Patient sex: F
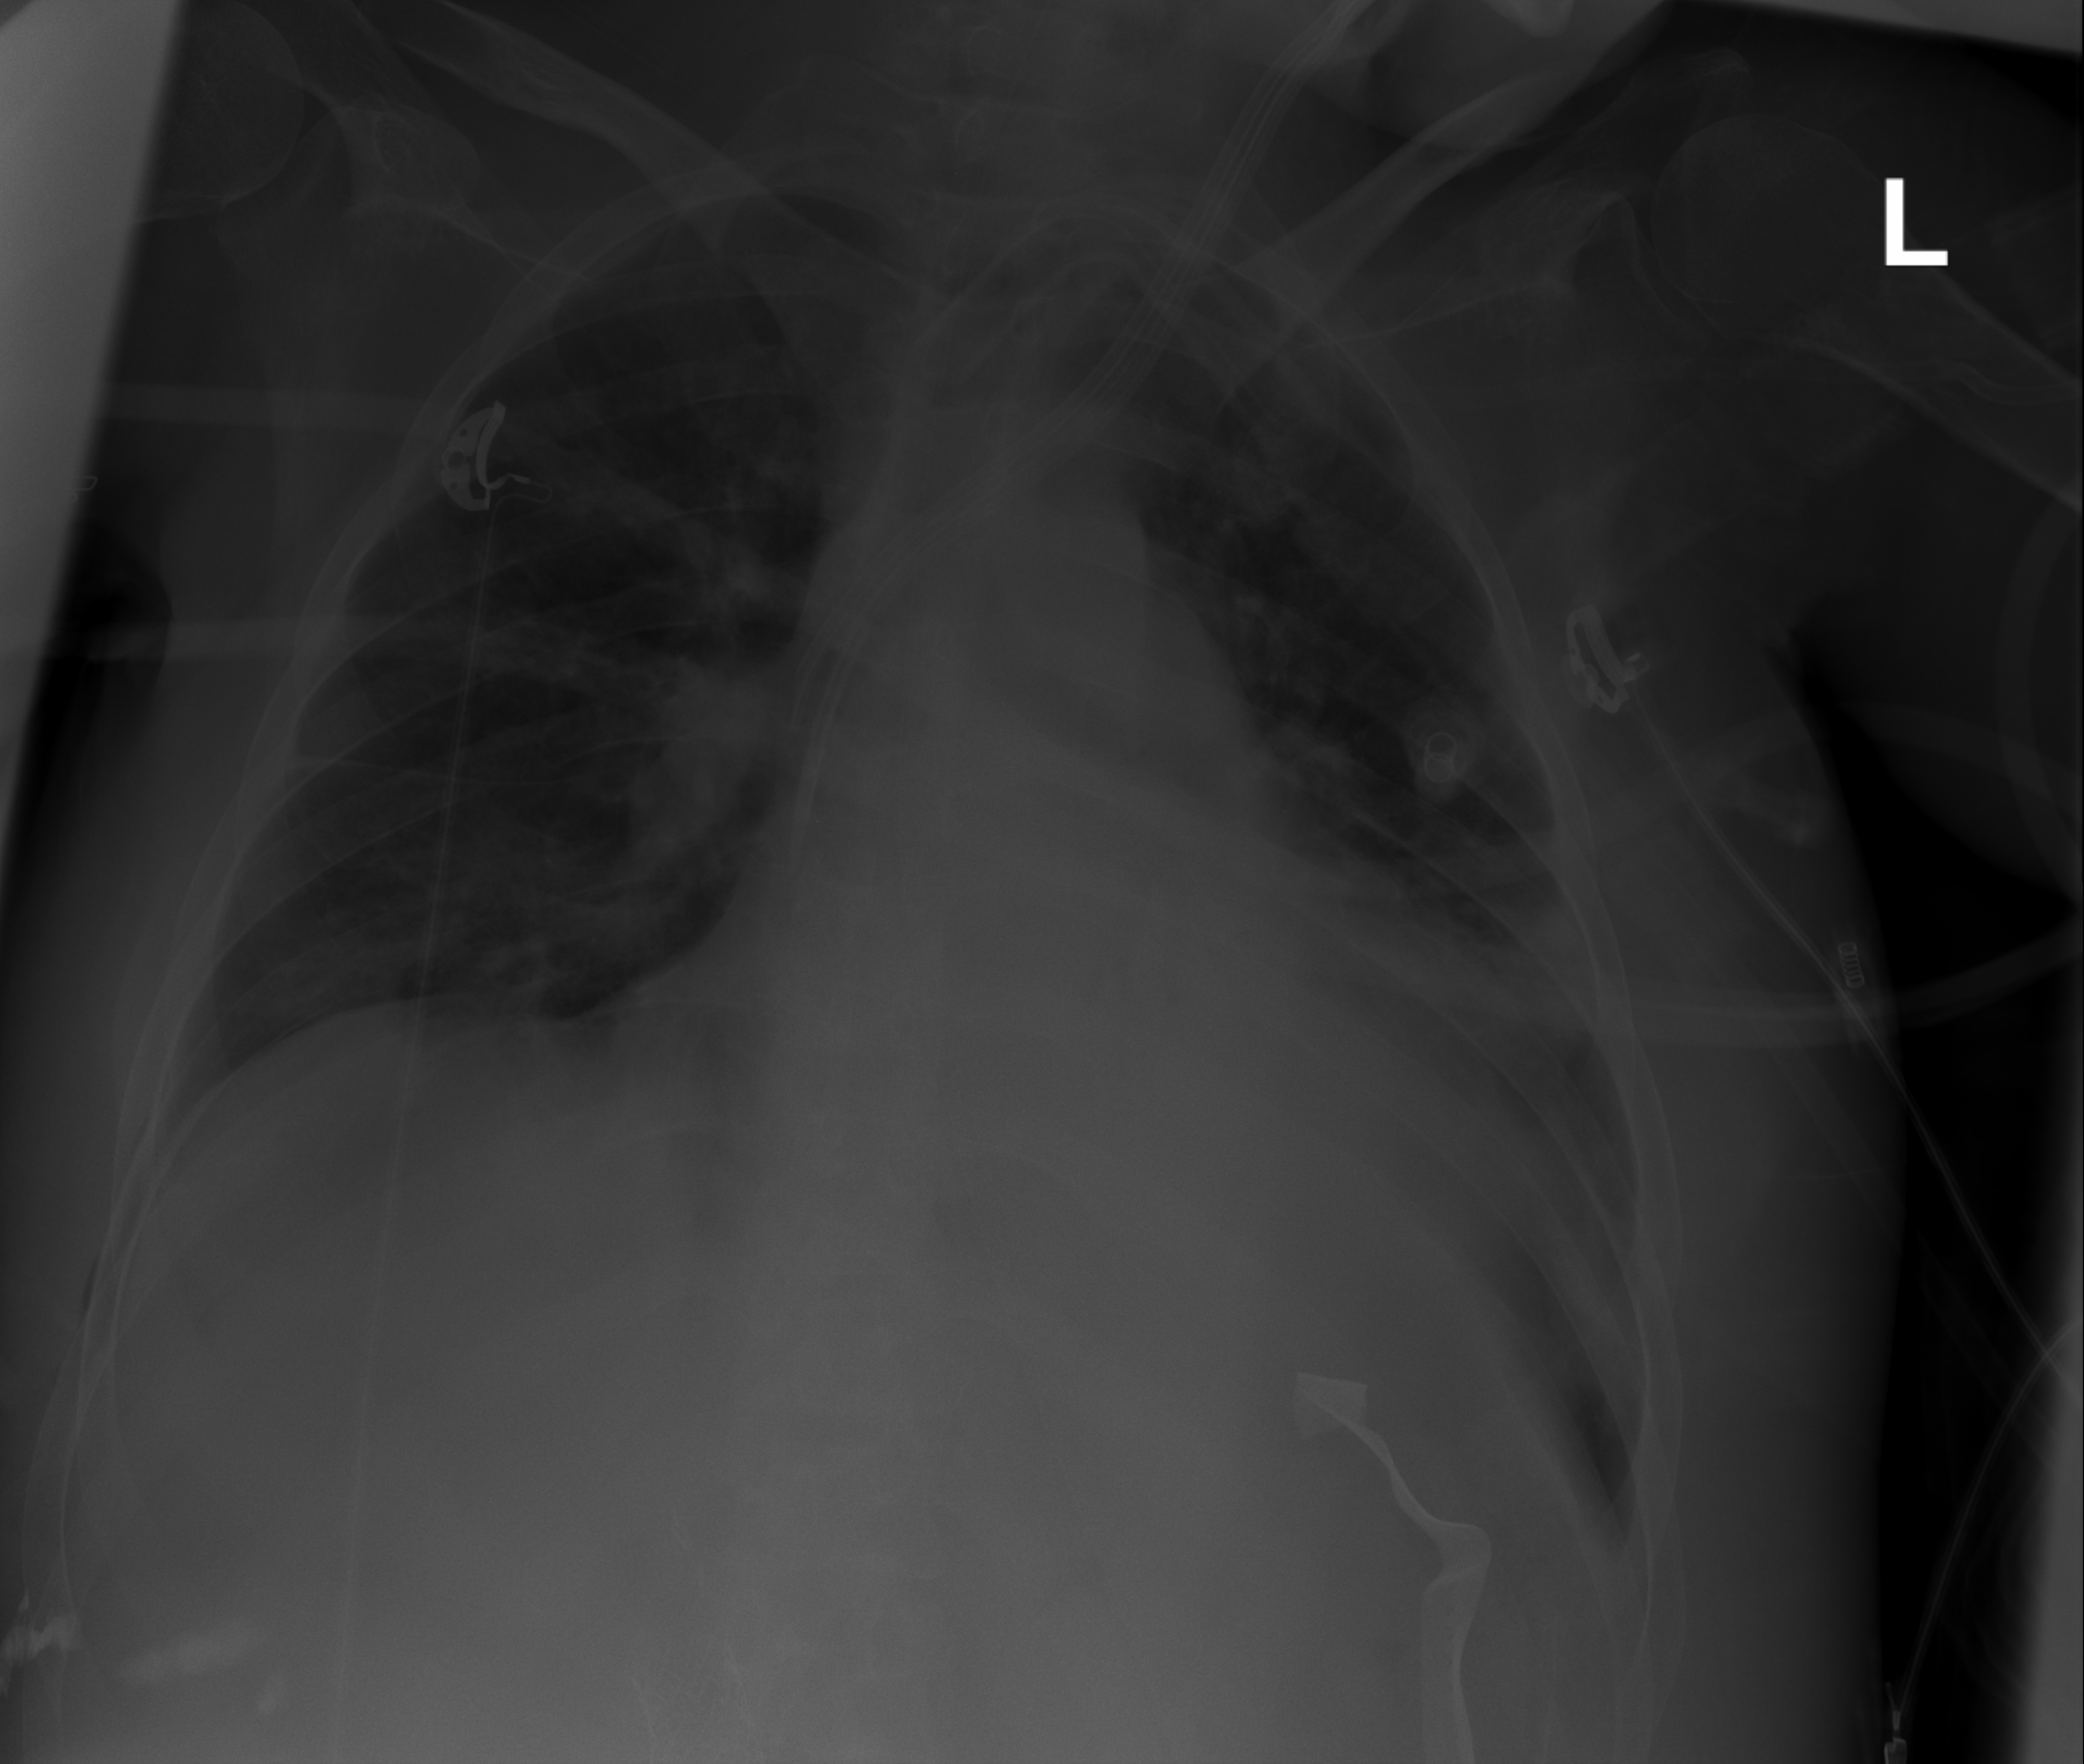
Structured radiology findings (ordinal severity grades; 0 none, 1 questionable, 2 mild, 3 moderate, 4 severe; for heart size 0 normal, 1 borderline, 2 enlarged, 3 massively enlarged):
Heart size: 2
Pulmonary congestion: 0
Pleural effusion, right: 0
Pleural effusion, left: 2
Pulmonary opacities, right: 0
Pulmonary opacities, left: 0
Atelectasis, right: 2
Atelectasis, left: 2